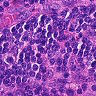
Metastatic tissue present: no